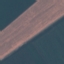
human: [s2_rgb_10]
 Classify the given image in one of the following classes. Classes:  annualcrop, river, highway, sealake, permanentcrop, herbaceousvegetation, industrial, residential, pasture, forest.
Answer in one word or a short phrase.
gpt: AnnualCrop